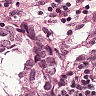
Metastatic tissue present: yes